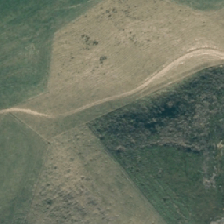
Land cover: high_producing_grassland